Question: I have been trying, without much success, to capture ETW events created by IIS or ASP.NET which include the request URL.
I am using Windows 8 (development) and Windows Server 2008 R2 (production), so IIS 8.0 and 7.5 respectively. I am aware that in IIS 8.5 there is <URL> but that's not going to help at the moment unfortunately.
Using , collecting system-wide events and with the following I get some events in the 'Microsoft-Windows-IIS-Configuration' namespace but nothing that includes individual request details.

'''
Microsoft-Windows-IIS-APPHOSTSVC:*:5,Microsoft-Windows-IIS-Configuration:*:5,Microsoft-Windows-IIS-FTP:*:5,Microsoft-Windows-IIS-IisMetabaseAudit:*:5,Microsoft-Windows-IIS-IISReset:*:5,Microsoft-Windows-IIS-W3SVC:*:5,Microsoft-Windows-IIS-W3SVC-PerfCounters:*:5 ,Microsoft-Windows-IIS-W3SVC-WP:*:5,Microsoft-Windows-IIS-WMSVC:*:5
'''
If I run 'logman query providers' I get the following, so I know these providers are available (on my Windows 8 machine).
'''
Provider GUID
-------------------------------------------------------------------------------
Microsoft-Windows-IIS-APPHOSTSVC {CAC10856-9223-48FE-96BA-2A772274FB53}
Microsoft-Windows-IIS-Configuration {DC0B8E51-4863-407A-BC3C-1B479B2978AC}
Microsoft-Windows-IIS-FTP {AB29F35C-8531-42FF-810D-B8552D23BC92}
Microsoft-Windows-IIS-IisMetabaseAudit {BBB924B8-F415-4F57-AA45-1007F704C9B1}
Microsoft-Windows-IIS-IISReset {DA9A85BB-563D-40FB-A164-8E982EA6844B}
Microsoft-Windows-IIS-W3SVC {05448E22-93DE-4A7A-BBA5-92E27486A8BE}
Microsoft-Windows-IIS-W3SVC-PerfCounters {90303B54-419D-4081-A683-6DBCB532F261}
Microsoft-Windows-IIS-W3SVC-WP {670080D9-742A-4187-8D16-41143D1290BD}
Microsoft-Windows-IIS-WMSVC {23108B68-1B7E-43FA-94FB-EC3066805744}
'''
I've also tried using logman to create an ETL file, but this doesn't seem to capture anything IIS related:
'''
logman start ASPTrace -pf providers.txt -ets
Start-Sleep -Seconds 30
logman stop ASPTrace -ets
'''
'''
"Microsoft-Windows-IIS-APPHOSTSVC" 0xFFFFFFFE 5
"Microsoft-Windows-IIS-Configuration" 0xFFFFFFFE 5
"Microsoft-Windows-IIS-FTP" 0xFFFFFFFE 5
"Microsoft-Windows-IIS-IisMetabaseAudit" 0xFFFFFFFE 5
"Microsoft-Windows-IIS-IISReset" 0xFFFFFFFE 5
"Microsoft-Windows-IIS-W3SVC" 0xFFFFFFFE 5
"Microsoft-Windows-IIS-W3SVC-PerfCounters" 0xFFFFFFFE 5
"Microsoft-Windows-IIS-W3SVC-WP" 0xFFFFFFFE 5
"Microsoft-Windows-IIS-WMSVC" 0xFFFFFFFE 5
'''
I have tried the above with '0xFFFFFFFE' and '0xFFFFFFFF'.
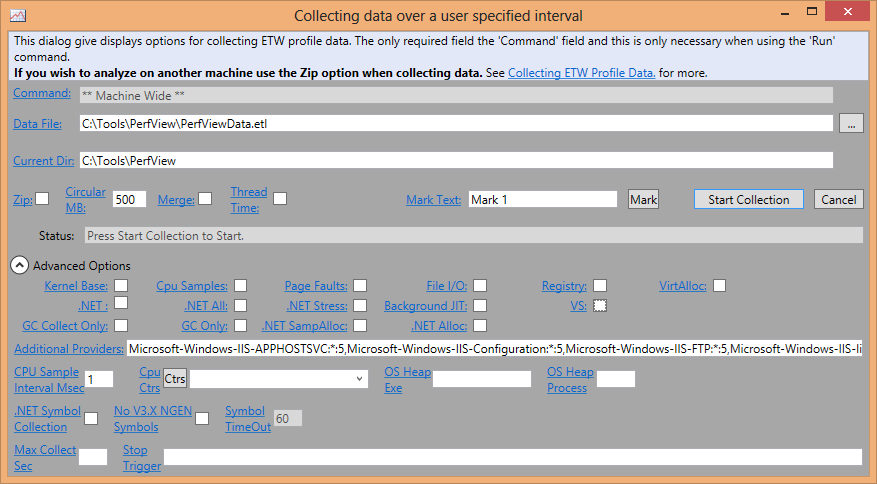
Answer: Microsoft-Windows-HttpService {DD5EF90A-6398-47A4-AD34-4DCECDEF795F}
Look at the Deliver event. It has RequestUrl, and the app pool the request got forwarded to.
This is available in Windows Vista and higher.